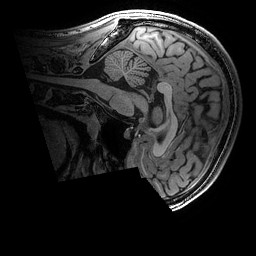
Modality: T1w
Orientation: sagittal
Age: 18
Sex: female
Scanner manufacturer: ge
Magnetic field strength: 3 T
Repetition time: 0.007 s
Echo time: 0.00342 s